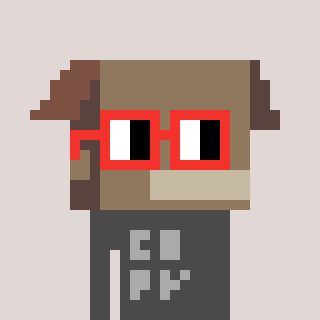
a pixel art character with square red glasses, a box-shaped head and a grayscale-colored body on a warm background